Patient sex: M
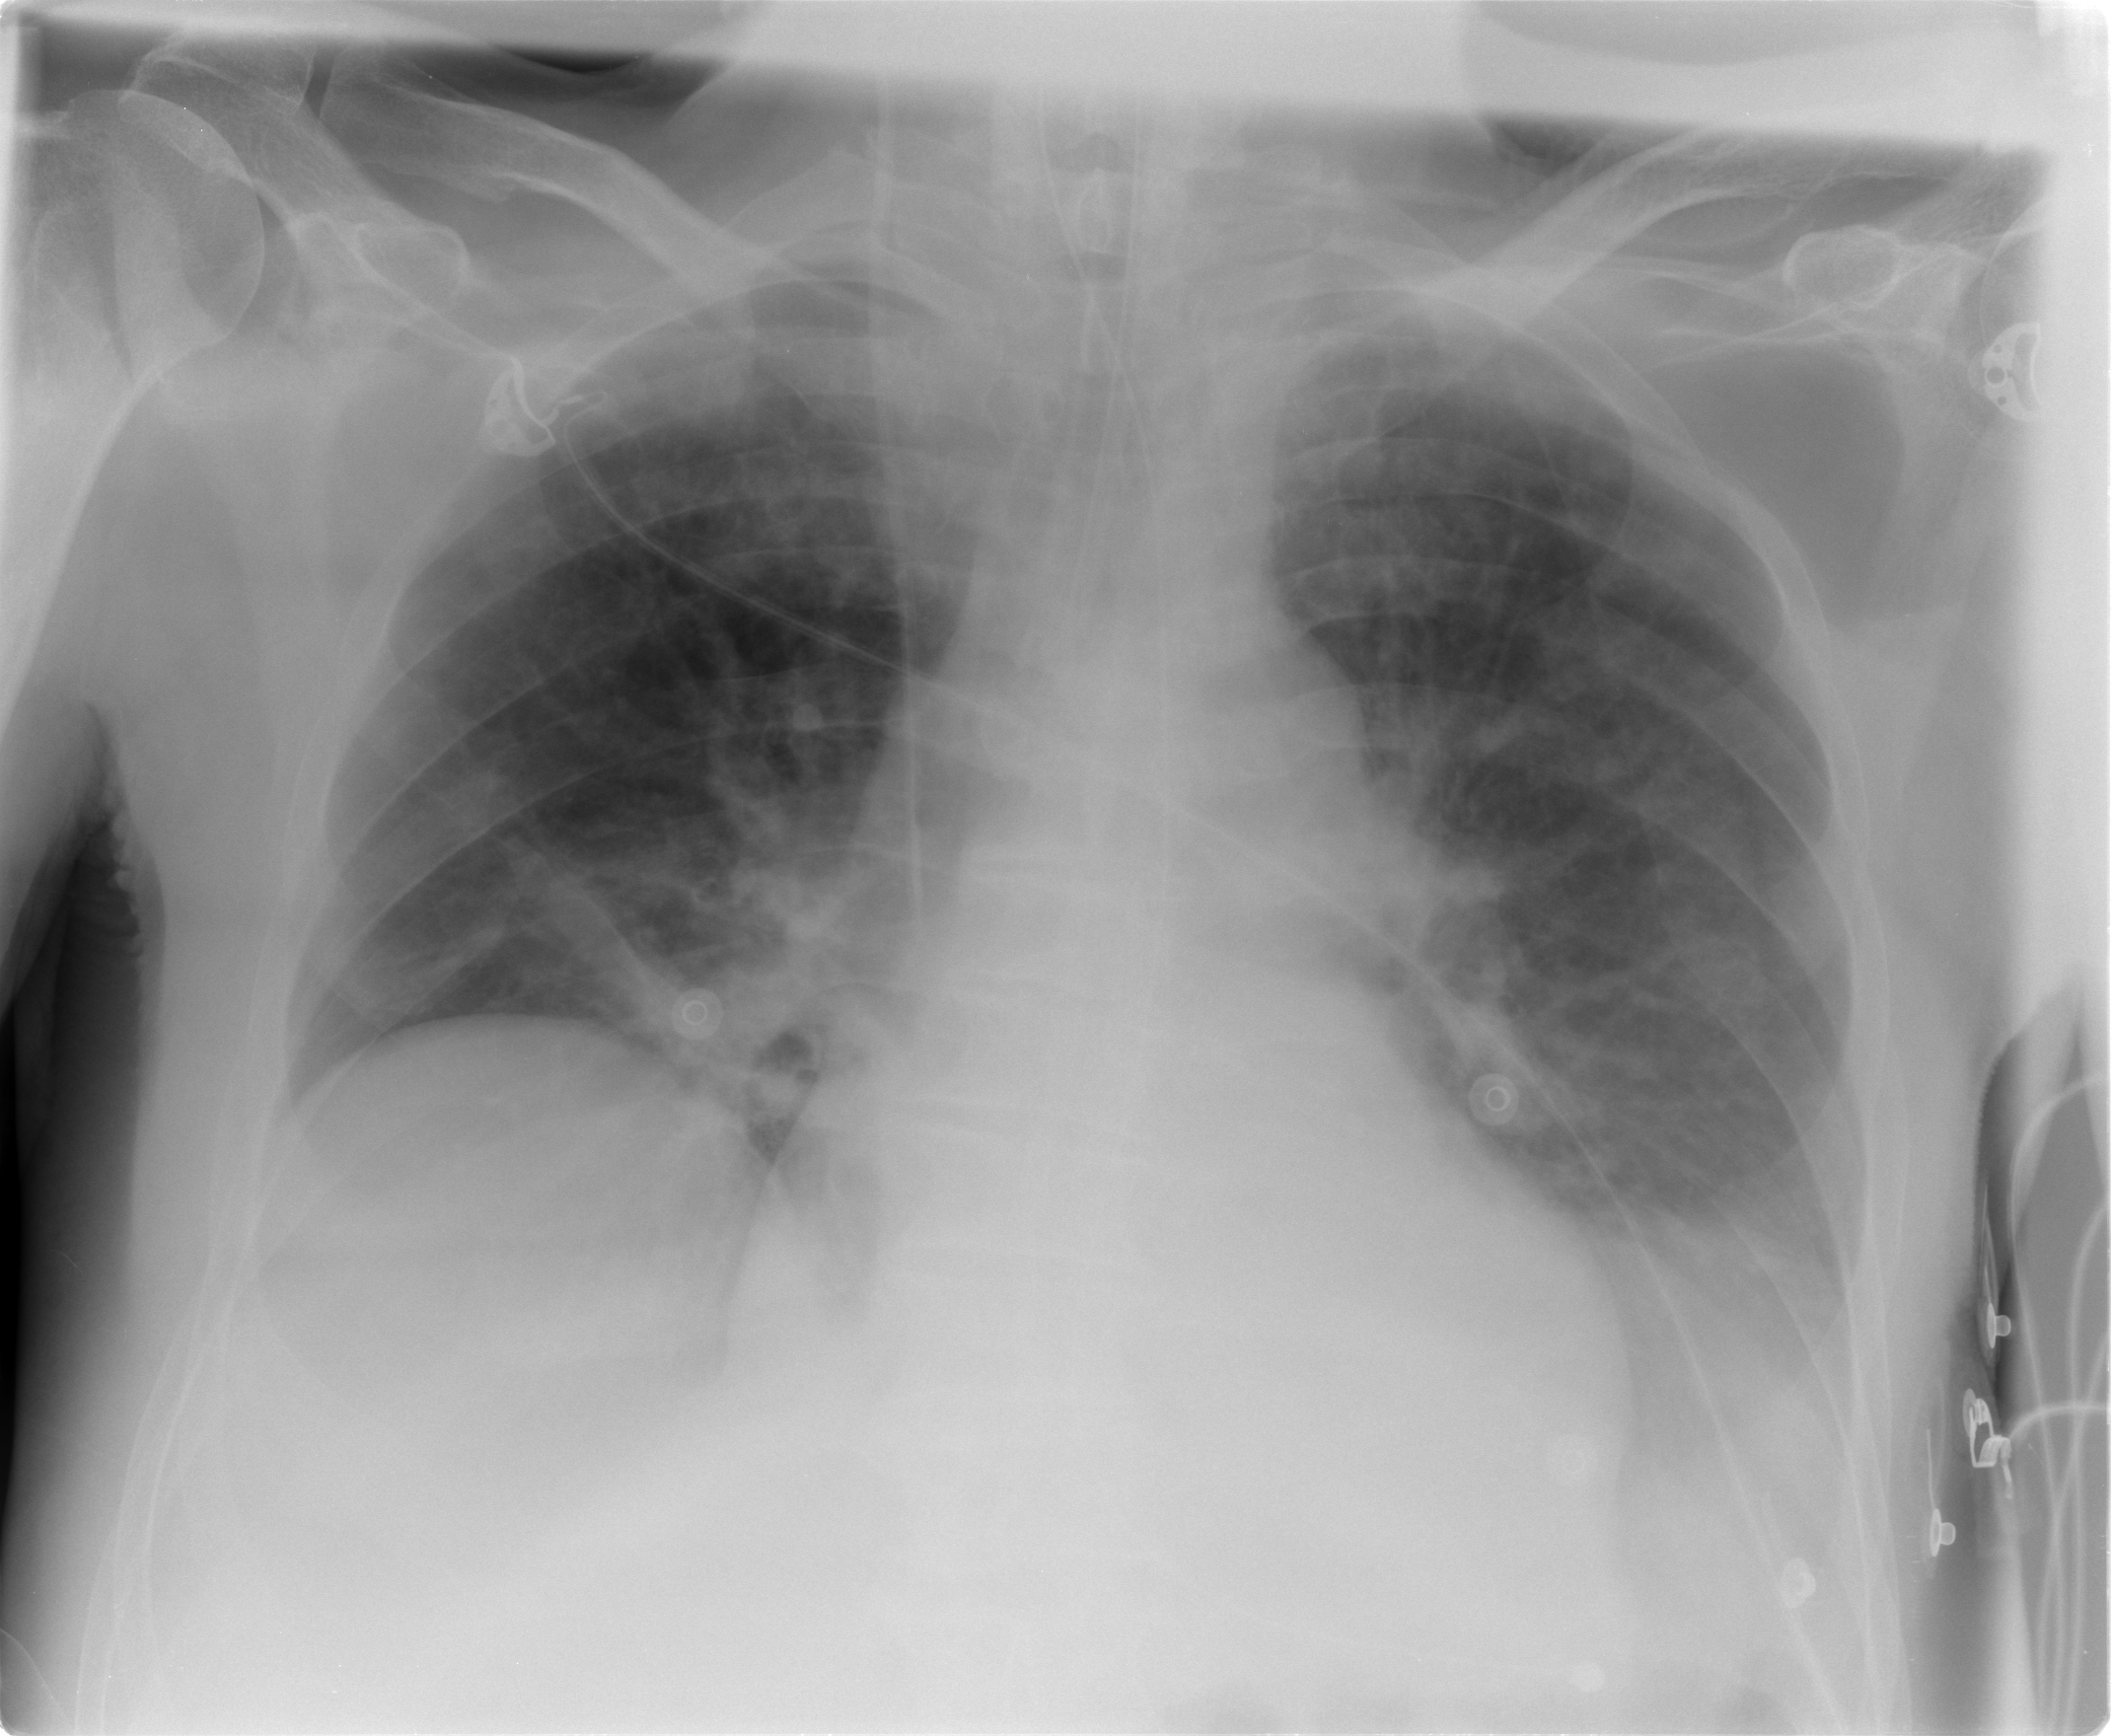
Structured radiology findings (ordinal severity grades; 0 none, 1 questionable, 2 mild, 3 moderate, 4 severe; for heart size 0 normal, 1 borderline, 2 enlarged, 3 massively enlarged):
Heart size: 0
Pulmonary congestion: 0
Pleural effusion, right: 2
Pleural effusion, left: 2
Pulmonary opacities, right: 0
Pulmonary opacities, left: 0
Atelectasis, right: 2
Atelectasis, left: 2